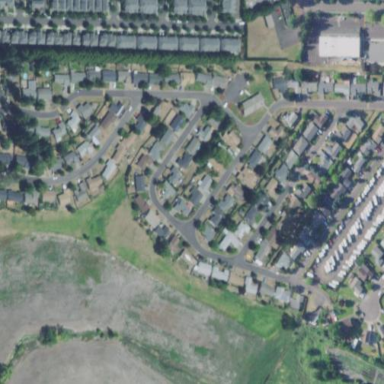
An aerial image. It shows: This residential area consists of single-family homes.